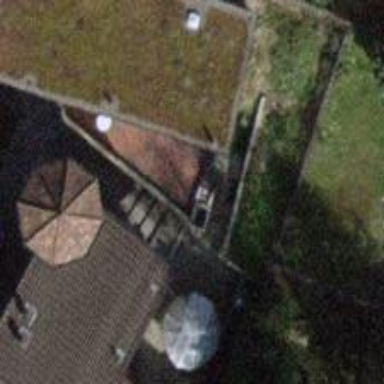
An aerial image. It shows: Detached building.